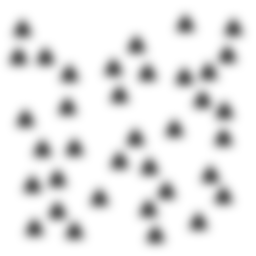
Squares: 0
Triangles: 36
Stars: 0
Total shapes: 36